Question: I'm writing an Android app, I have a EditText on top, several bottoms on bottom. I implemented this using Relative layout.
In the middle I have a TextView. But the problem is that it occupies all the space under the EditText including the space where the buttons are.
I want it to end right before the buttons. How can I do that?

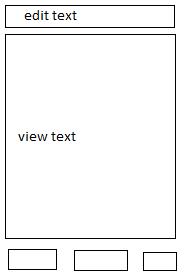
Answer: I would do that layout like this:
'''
<RelativeLayout android:width="fill_parent"
android:height="fill_parent">
<EditText android:id="@+id/top_Layout"
android:width="fill_parent"
android:height="wrap_content"
android:layout_alignParentTop="true"/>
<LinearLayout android:id="@+id/buttons"
android:width="fill_parent"
android:height="wrap_content"
android:layout_alignParentBottom="true"/>
<RelativeLayout android:id="@+id/center_layout"
android:layout_width="fill_parent"
android:layout_height="fill_parent"
android:layout_below="@id/top_Layout"
android:layout_above="@id/buttons"/>
</RelativeLayout>
'''